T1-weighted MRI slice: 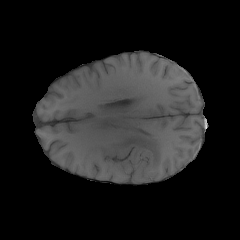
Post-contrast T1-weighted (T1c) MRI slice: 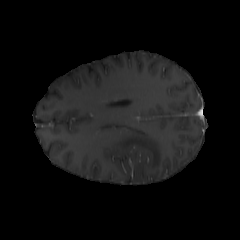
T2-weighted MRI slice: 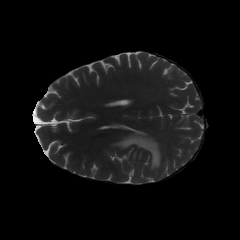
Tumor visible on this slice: yes